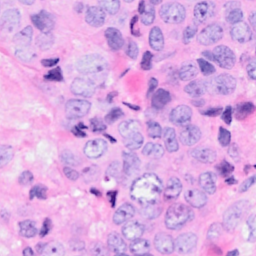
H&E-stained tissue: Breast